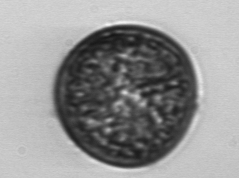
Label: Coscinodiscus